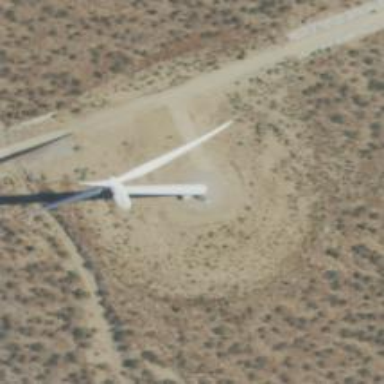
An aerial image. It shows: Wind generator using horizontal axis wind turbines.